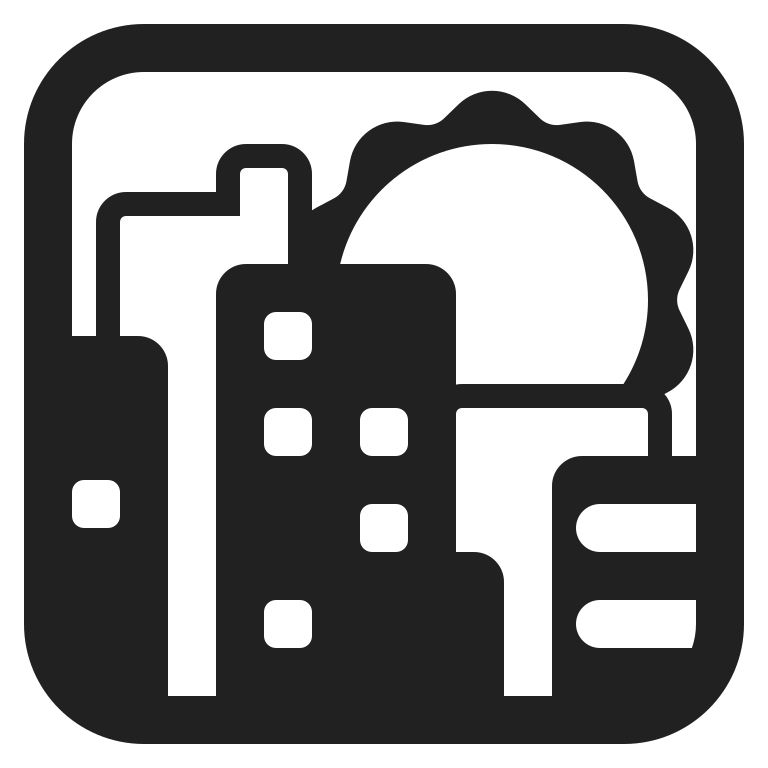
sunset high contrast